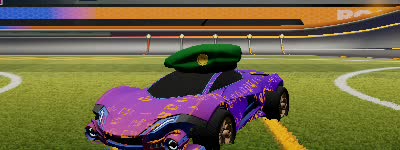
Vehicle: werewolf